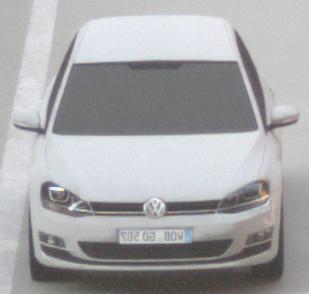
Make: VW
Model: Golf 1.2 TSI BMT
Detailed model: Golf (VII)
Model produced from: 2012/11
Model produced until: 2014/05
Doors: 3
Color: white
Road condition: dry road
Daytime: morning or afternoon
Contrast: medium contrast